Question: I want to create a table layout with custom table rows. Those rows should be like iPhone iBooks books shelf's like:

I believe the easiest way to do this is to create table layout with custom rows which would have image like one book shelf. This should be done in xml, i don't have many experience with this. Then by coding i would books images.
But i am new to programming android, so if there are easier way please tell me.
So maybe someone could give me tutorials or explain how to do this.
For now i have this:
'''
<?xml version="1.0" encoding="utf-8"?>
<RelativeLayout xmlns:android="http://schemas.android.com/apk/res/android"
android:layout_width="fill_parent"
android:layout_height="fill_parent" >
<TableLayout
android:id="@+id/tableLayout1"
android:layout_width="fill_parent"
android:layout_height="fill_parent"
android:layout_alignParentLeft="true"
android:layout_alignParentTop="true" >
<TableRow
android:id="@+id/tableRow1"
android:layout_width="wrap_content"
android:layout_height="wrap_content" >
</TableRow>
<TableRow
android:id="@+id/tableRow2"
android:layout_width="wrap_content"
android:layout_height="wrap_content" >
</TableRow>
<TableRow
android:id="@+id/tableRow3"
android:layout_width="wrap_content"
android:layout_height="wrap_content" >
</TableRow>
<TableRow
android:id="@+id/tableRow4"
android:layout_width="wrap_content"
android:layout_height="wrap_content" >
</TableRow>
<TableRow
android:id="@+id/tableRow5"
android:layout_width="wrap_content"
android:layout_height="wrap_content" >
</TableRow>
</TableLayout>
</RelativeLayout>
'''
Thanks.
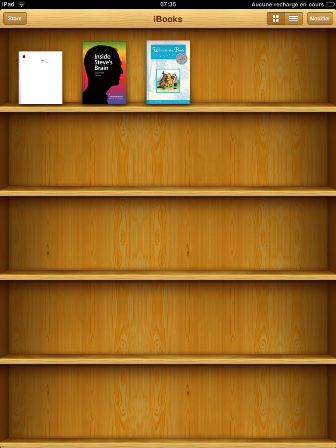
Answer: Yes,
If there are limited data then you can use the TableLayout. and If you are using the TableView then the easiest way is you have to put the Image as background of table row.
Or
If there are many data then you can use ListView and for earch row of ListView you can set the background of that image.
Enjoy. :)
Keep Coading . . . .